【题型】选择题　【知识点】立体几何　【难度】easy
已知正四面体 $ABCD$ 的棱长为 2，点 $E$ 是 $BC$ 的中点，点 $P$ 在正四面体表面上运动，并且总保持 $PE \perp BC$，则动点 $P$ 的轨迹周长为（ ）
\noindent A. 4 \quad\quad\quad\quad B. $3\sqrt{3}$ \quad\quad\quad\quad C. $4+\sqrt{3}$ \quad\quad\quad\quad D. $2+2\sqrt{3}$
【解答】
\noindent \textbf{【答案】} D

\vspace{1em}

\noindent \textbf{【解析】} 因为 $AB=AC, DB=DC$，所以 $AE \perp BC, DE \perp BC$，$AE \cap DE = E, AE, DE \subset$ 平面 $ADE$，

\noindent 所以 $BC \perp$ 平面 $ADE$，由于点 $P$ 始终保持 $PE$ 垂直于 $BC$，且 $P$ 在正四面体表面运动，

\noindent 因此 $P$ 的轨迹为平面 $ADE$ 与正四面体表面的交线，即 $\triangle ADE$ 的边界。

\noindent $\triangle ADE$ 为等腰三角形，其中 $AD$ 为底边，长为 2，$AE$ 和 $DE$ 为腰，长均为 $\sqrt{4-1} = \sqrt{3}$。

\noindent 因此，三角形 $\triangle ADE$ 的周长为 $2+2\sqrt{3}$。

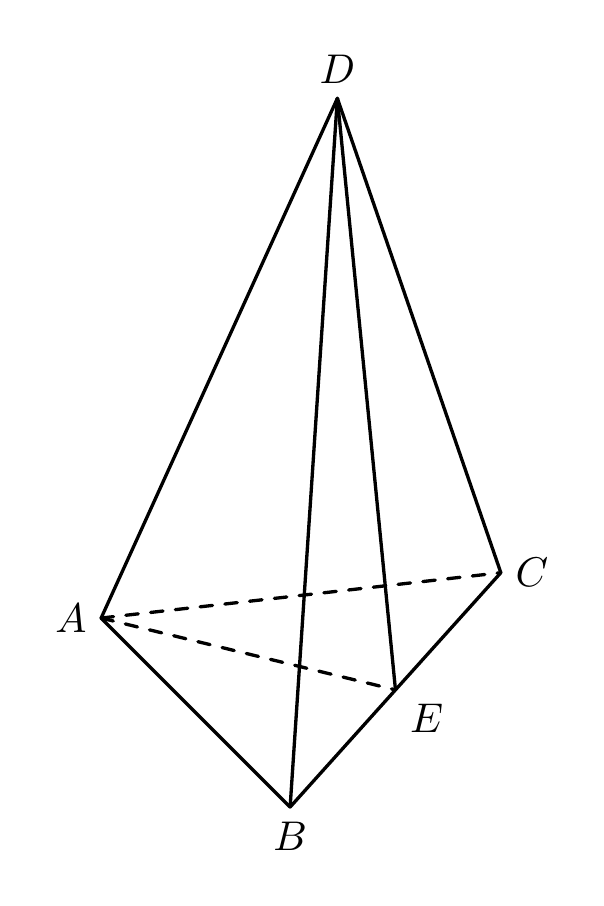